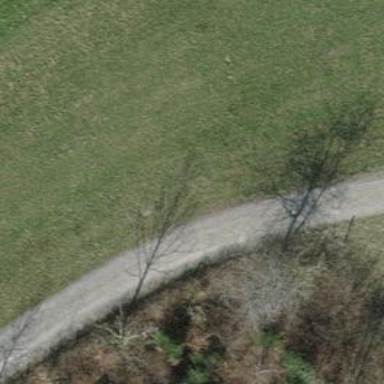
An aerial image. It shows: Track with grade 3 tracktype.